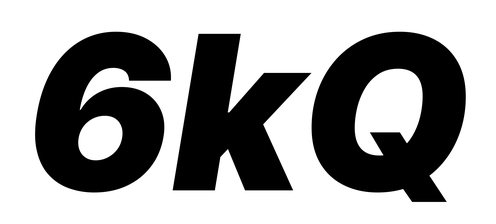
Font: Inter-Italic_Black_Italic